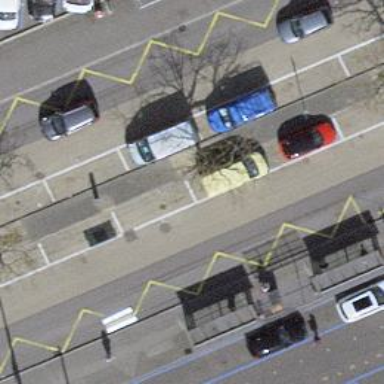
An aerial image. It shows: Tertiary road with cycle lane and trolley wires in place.